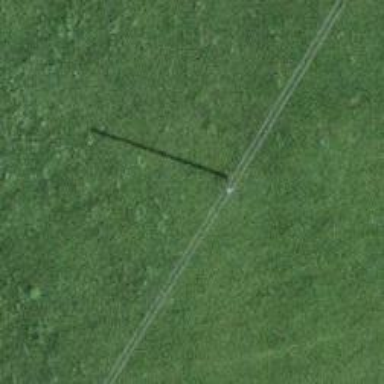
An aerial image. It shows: Minor power line.